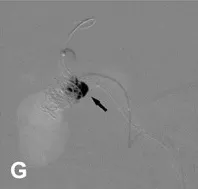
(G) Intraprocedural road map during the injection of the onyx (black arrow) into the pseudoaneurysm's cavity, after the complete cover of the pseudoaneurysm's ostium by the inflated balloon.
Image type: radiology (scintigraphy)